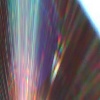
Label: sunburn